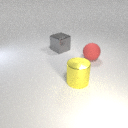
large red rubber sphere to the right of large yellow metal cylinder